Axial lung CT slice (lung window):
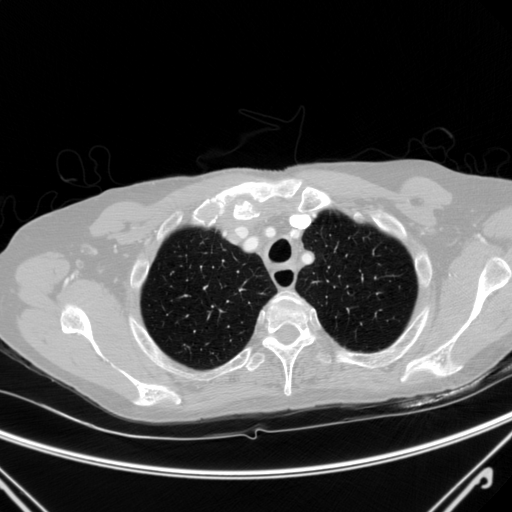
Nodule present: no